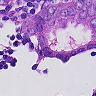
Metastatic tissue present: yes